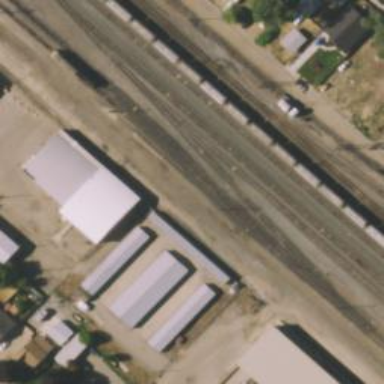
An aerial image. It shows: Railway yard in service.